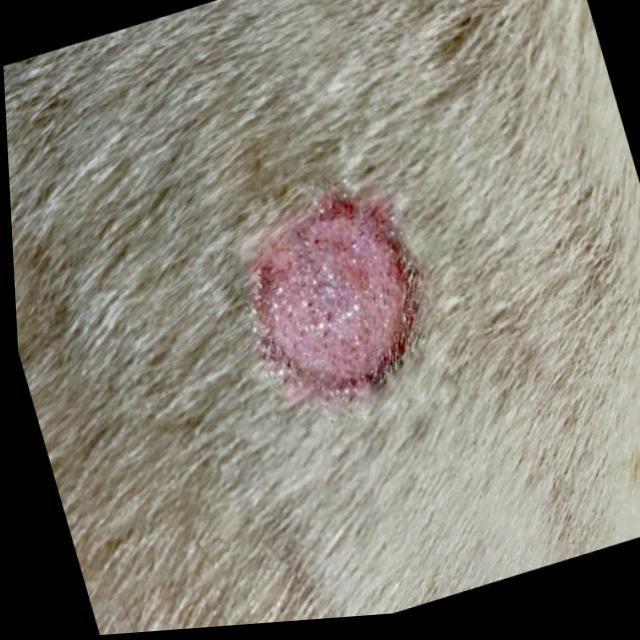
Canine ringworm (Dermatophytosis) — fungal infection caused by Microsporum or Trichophyton. Presents with circular alopecia, scaling, crusting, and broken hairs.